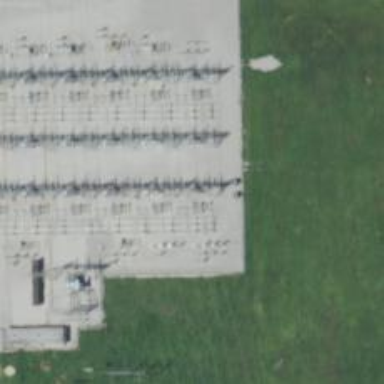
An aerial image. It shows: Switch used for power control.